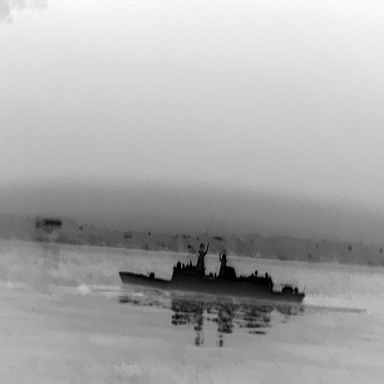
There is a warship in the infrared image.